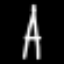
Label: The Eiffel Tower